Question: I am developing an app using Cordova 4.3.0. I need to provide access for the user to select a picture from their photo album, and I'm using the following code:
'''
navigator.camera.getPicture(function(imageURI) {
//success
}, function(message) {
//error
}, {
quality: 50,
destinationType: navigator.camera.DestinationType.FILE_URI,
sourceType: navigator.camera.PictureSourceType.PHOTOLIBRARY
});
'''
When this code is invoked on iOS, I'm receiving the message:

In privacy settings the app is enabled in Camera, but doesn't appear in Photos. This error does not occur on the XCode simulator. I tried the last version of the <URL>, with the same result.
What am I doing wrong? Do I need to add something on 'config.xml'?
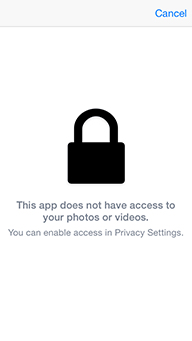
Answer: Dumb solution. The device I had access to had restrictions enabled for the photo album.
The iOS simply says you can't access the pictures, without explaining the reason.
Restriction removed, problem solved.